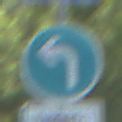
Verkehrszeichen: VorgeschriebeneFahrtrichtungLinks
Zusatzzeichen unten: BesondereFahrzeugeUndTransportgueter6
Umgebung: Outdoor, Urban
Tageszeit: MorningAfternoon
Wetter: PartlyCloudy
Licht: Natural
Jahreszeit: NotSpecified
Kontrast: LowContrast